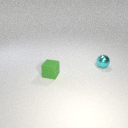
small green rubber cube in front of small cyan metal sphere